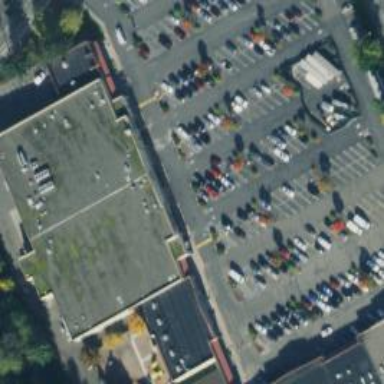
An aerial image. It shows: Supermarket.